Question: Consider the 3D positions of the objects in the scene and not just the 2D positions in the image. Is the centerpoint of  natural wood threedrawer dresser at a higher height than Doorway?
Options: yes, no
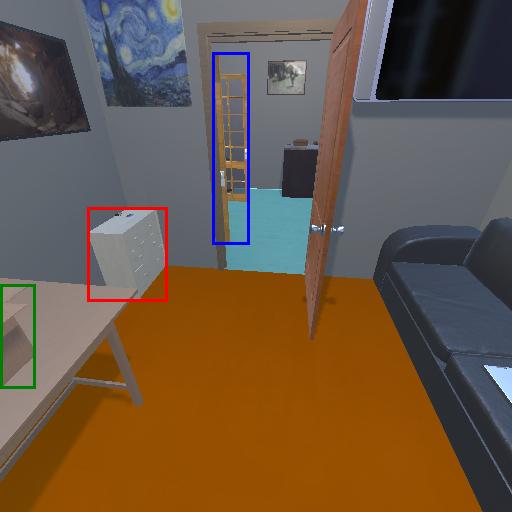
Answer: yes